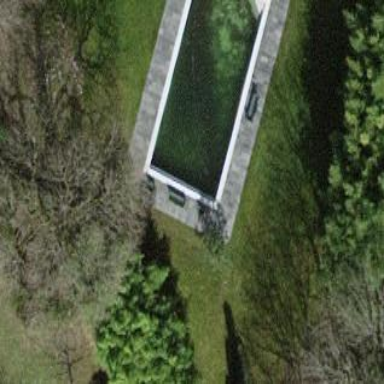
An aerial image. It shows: Outdoor swimming pool on leisure land.